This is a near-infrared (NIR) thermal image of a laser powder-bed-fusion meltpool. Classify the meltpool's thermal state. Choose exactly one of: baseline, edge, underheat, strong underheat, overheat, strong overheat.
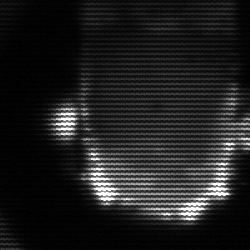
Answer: baseline